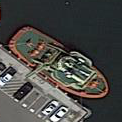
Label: civil